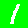
Digit: 1